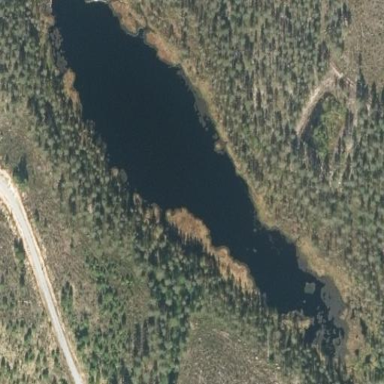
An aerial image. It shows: Beautiful lake surrounded by nature.